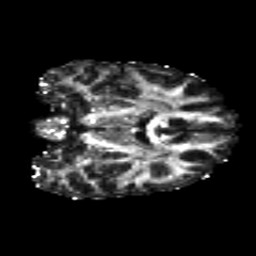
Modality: FA
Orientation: coronal
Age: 23
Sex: female
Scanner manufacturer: siemens
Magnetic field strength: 3 T
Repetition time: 8.8 s
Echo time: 0.085 s